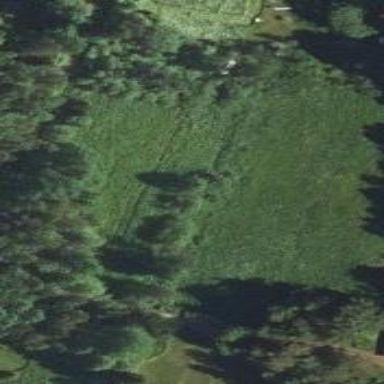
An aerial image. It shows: Beautiful meadow.